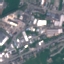
Land use / land cover: Industrial